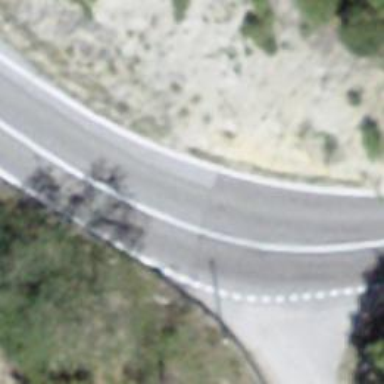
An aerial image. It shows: Secondary road.